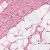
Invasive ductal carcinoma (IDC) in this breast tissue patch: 0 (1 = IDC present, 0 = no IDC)